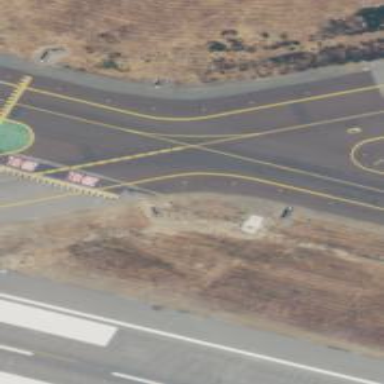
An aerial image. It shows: View of taxiway at the airport.